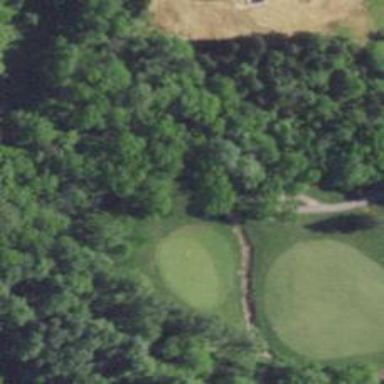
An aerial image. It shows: Path used for both walking and golf.